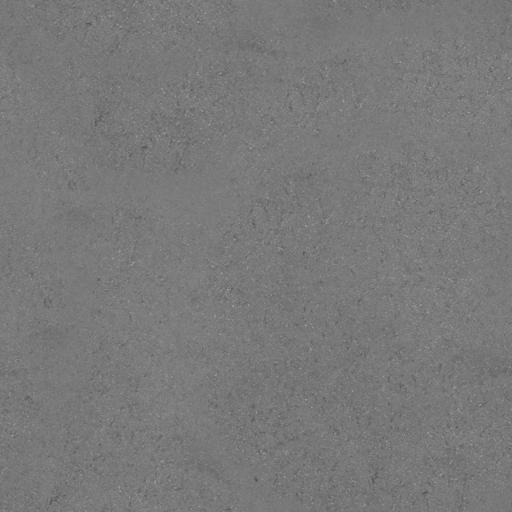
Tags: asphalt floor grey light rough street